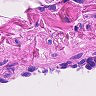
Metastatic tissue present: no